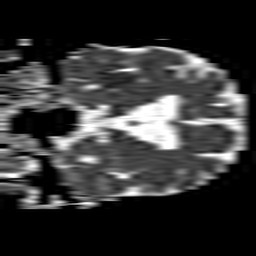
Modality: ADC
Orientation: coronal
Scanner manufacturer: philips
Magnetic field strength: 1.5 T
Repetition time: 3.403 s
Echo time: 0.06922 s